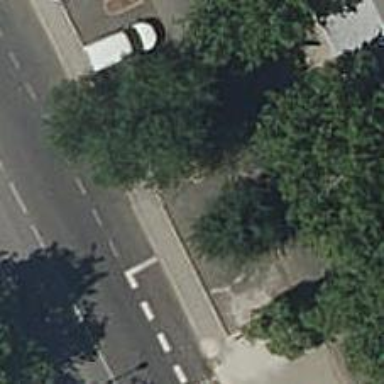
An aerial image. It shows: Bus stop with platform for public transport.